Brain MRI, t2w sequence, axial 2D slice.
Patient: age 42, sex F, weight 78 kg, height 1.78 m
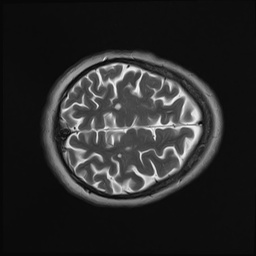